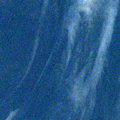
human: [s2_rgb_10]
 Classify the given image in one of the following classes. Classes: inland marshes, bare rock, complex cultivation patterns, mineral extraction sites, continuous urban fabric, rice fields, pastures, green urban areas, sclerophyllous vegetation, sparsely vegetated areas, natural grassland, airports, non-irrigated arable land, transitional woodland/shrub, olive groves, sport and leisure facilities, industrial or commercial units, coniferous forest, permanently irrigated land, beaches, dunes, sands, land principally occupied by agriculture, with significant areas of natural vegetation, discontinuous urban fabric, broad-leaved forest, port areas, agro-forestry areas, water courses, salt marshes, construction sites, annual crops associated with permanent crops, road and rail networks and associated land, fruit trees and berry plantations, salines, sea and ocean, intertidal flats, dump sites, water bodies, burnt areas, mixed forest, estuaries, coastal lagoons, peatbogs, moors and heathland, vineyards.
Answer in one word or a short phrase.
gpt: water bodies